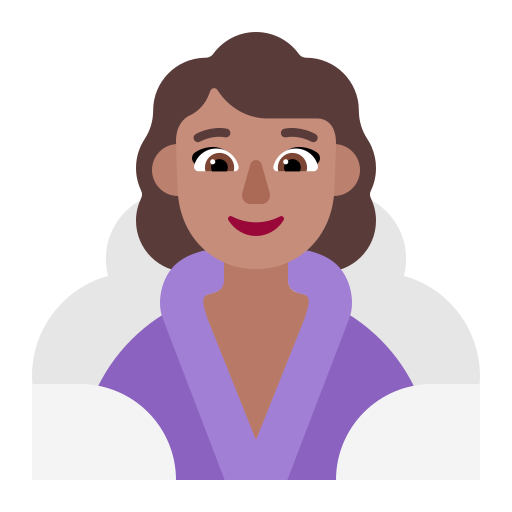
woman in steamy room flat